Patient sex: F
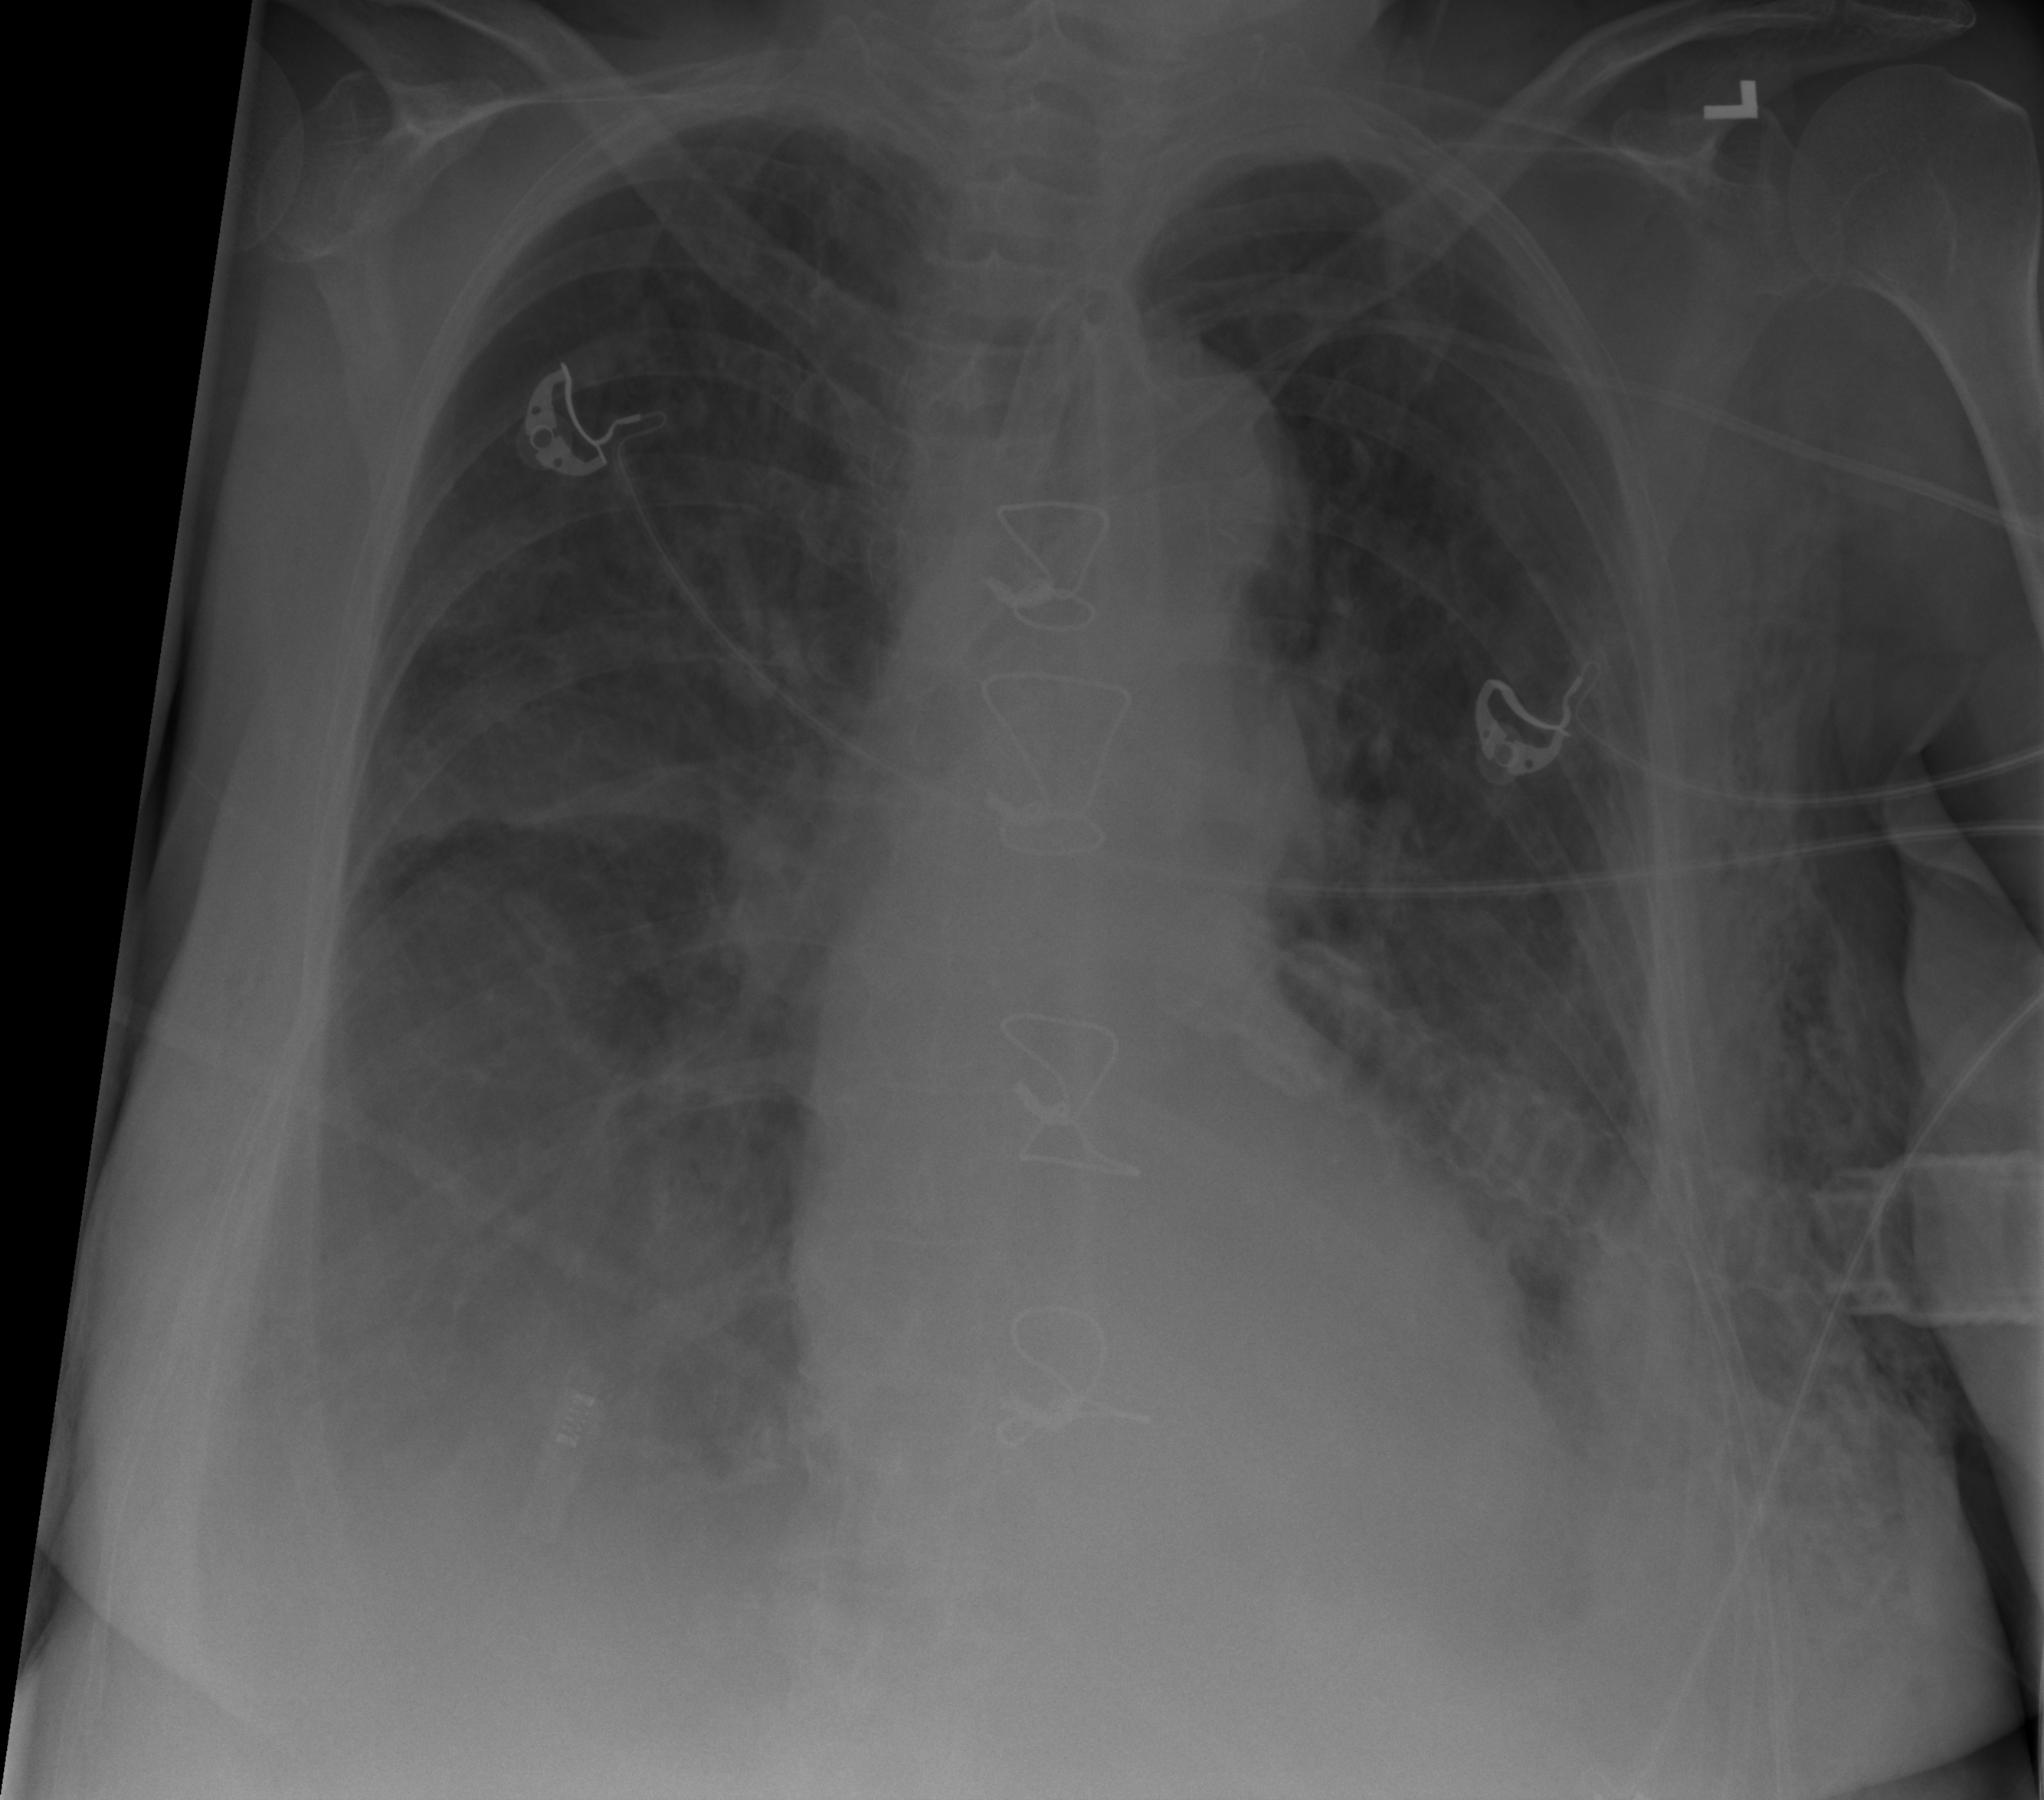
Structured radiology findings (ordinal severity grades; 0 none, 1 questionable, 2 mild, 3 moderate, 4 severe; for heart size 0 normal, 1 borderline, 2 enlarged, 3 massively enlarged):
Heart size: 0
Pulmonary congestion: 2
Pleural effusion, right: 2
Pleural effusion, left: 2
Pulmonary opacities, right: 0
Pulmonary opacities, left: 2
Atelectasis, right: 2
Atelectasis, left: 2